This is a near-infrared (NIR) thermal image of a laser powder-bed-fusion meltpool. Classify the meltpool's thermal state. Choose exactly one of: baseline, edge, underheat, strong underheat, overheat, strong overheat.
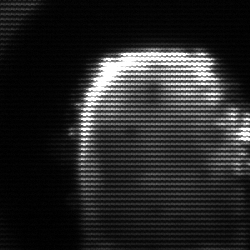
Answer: baseline